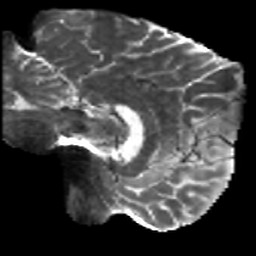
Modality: T2w
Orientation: sagittal
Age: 46
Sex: male
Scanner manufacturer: ge
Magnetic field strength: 3 T
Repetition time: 3.335 s
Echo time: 0.0868 s